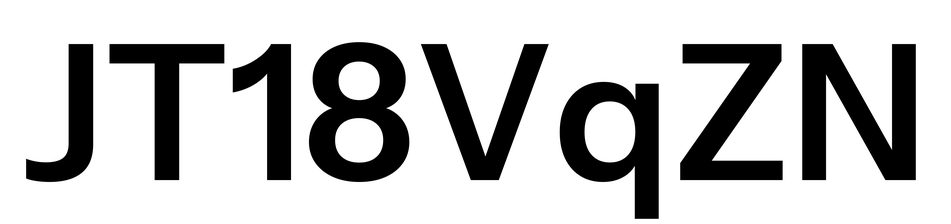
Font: InstrumentSans_SemiBold